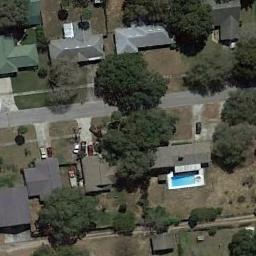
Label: medium_residential